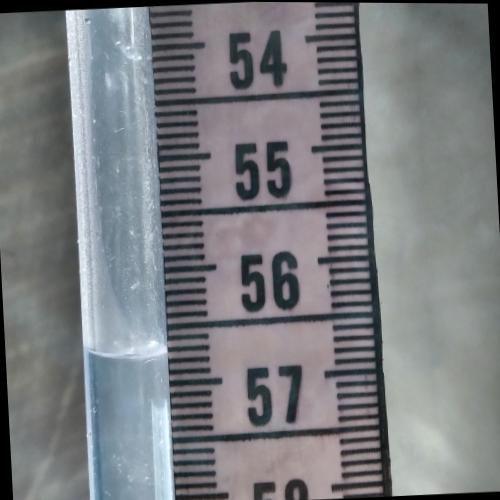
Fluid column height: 56.7 cm